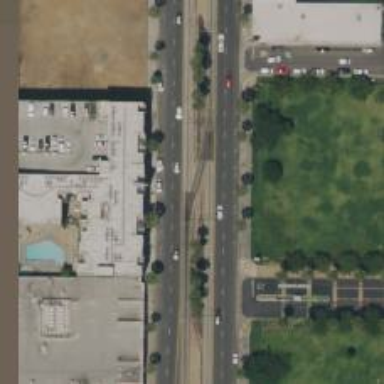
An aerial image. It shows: Light rail electrified with contact line.